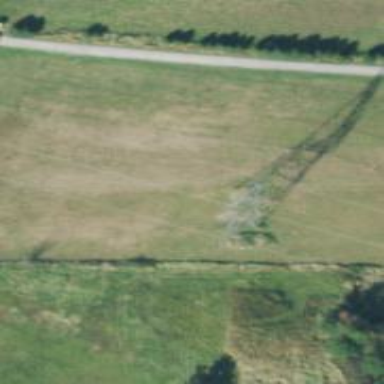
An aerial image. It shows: Lattice structure tower used for power transmission.